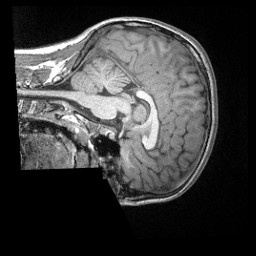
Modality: T1w
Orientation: sagittal
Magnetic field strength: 3 T